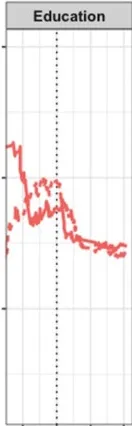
Demographic indicators among local and non-local participants (June 2020-April 2021). 000. Green).
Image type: pathology (immunostaining)